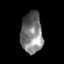
Tissue: skin
Cell type: Epithelial cells
Senescence score: 0.2402
Nuclear area (px): 868
Mean DAPI intensity: 120.697